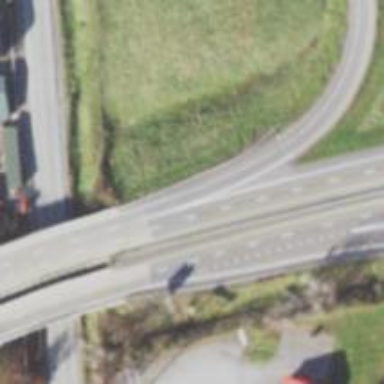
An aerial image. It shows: Motorway junction.